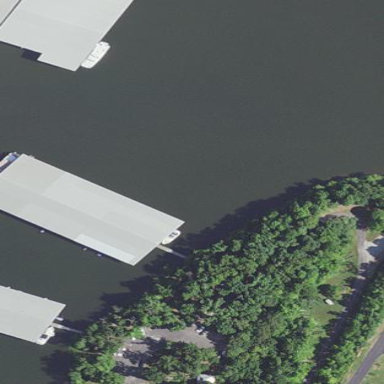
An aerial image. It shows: Boathouse building.